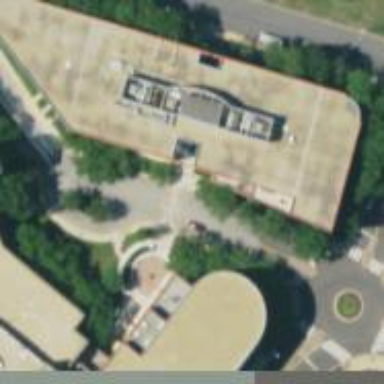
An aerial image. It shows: Government office building.